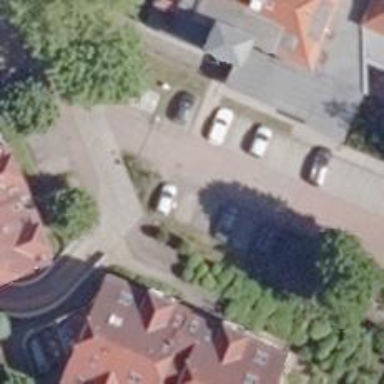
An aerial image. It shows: Parking space is available.